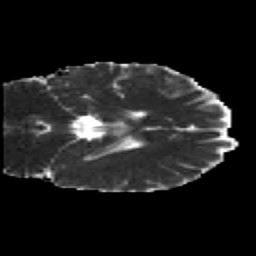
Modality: MD
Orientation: coronal
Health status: healthy
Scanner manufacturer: siemens
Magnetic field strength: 3 T
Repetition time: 12 s
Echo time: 0.092 s